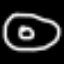
Label: donut